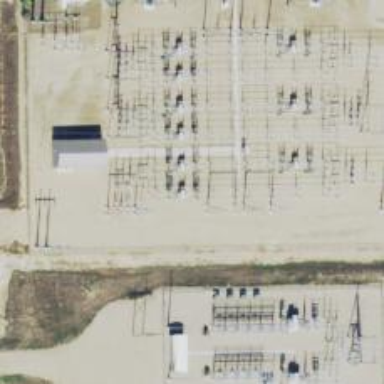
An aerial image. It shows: Switch for power supply.